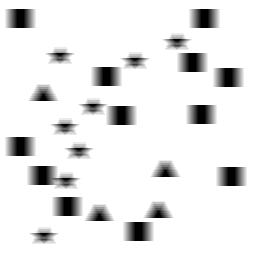
Squares: 12
Triangles: 4
Stars: 8
Total shapes: 24